Question: This question comes out of my practical inexperience with this issue. I'm not going to lie, it's a newbie yet essential question that I've always been somewhat reluctant to asking. Before pushing this as subjective, I kindly ask to read the whole post.
I've read quite a bit into 'threads' particularly in 'Java' however have never actually used them myself. I know it's imperative to use them to maximise the efficiency of your application, however I've never quite known or to a certain extent how.
So I decided to create a Math Quiz application, including the GUI, highscore system etc. - within the main menu the I have my menu bar with a checkbox menu items toggling whether or not the user wishes to use the application with a particular theme or not.

Obviously I want this option to continuously be checked during the lifetime of it's frame. Putting all these factors together made me wonder whether or not I should create a thread within the frame class to continuously check without affecting anything outside it.
---
So here's my question(s). Is this an ideal scenario to opt to use threads? If yes, what issues may arise using them?
If no, may I ask why not and where I could possibly use them within my desired application.
---
I'd also like to specify that yes, I've read quite a large number of articles and small books regarding threads. However being self-taught in the subject the only way I properly learn is by doing. Hope you understand.
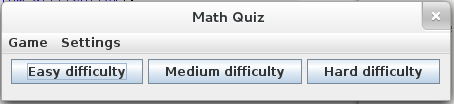
Answer: Depending on the ui framework you are using to create the GUI, there is already some kind of a thread, that processes all the user actions, renders the controls etc. So, the usual way to do what you want here is to implement a callback action on the button, that will be invoked when the user clicks on it, not to check the button state periodically in a thread.
A better case for using threads, might be, for instance, something like parallel calculations. For example, imagine, that you want the count the total number of words in 10 (or, perhaps, 1000?) large files. One way to do that, would be to open those files one by one, read, and count. Alternatively, you could implement a generic job, that knows how to count words in a single file. Then, create a pool of threads (you don't want 10000 threads going at the same time, a fixed size pool would be a better idea), and a queue of files that need to be processed. Each thread in the pool picks the next item from the queue, counts the words in the given file, places the number on the output queue, and proceeds to the next input item, unless the queue is empty.
The main thread would then put all the filenames on the input queue, and poll the output queue for the numbers, and sum them all together. Ones all threads finish, and the output queue is empty, you'll have your final count.
This would be faster, than reading files one by one, especially, if you have multiple CPU cores available to your program (but still so even if you don't, because your reading can happen in parallel).
Does it make sense?